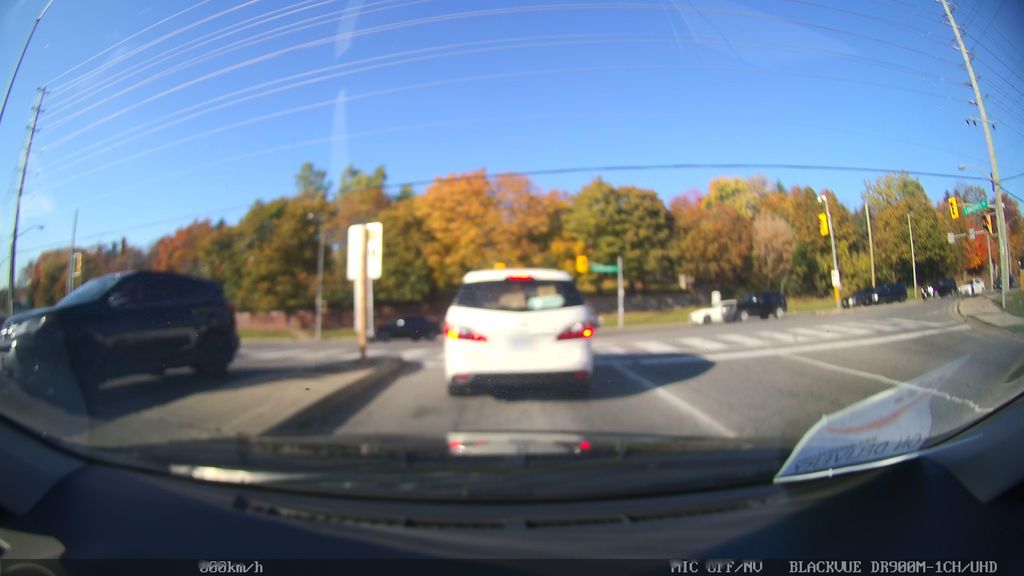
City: toronto